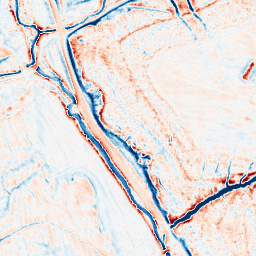
Category: edge_preserving
Decomposition family: anisotropic_diffusion
Decomposition parameters: iterations: 20
kappa: 100
gamma: 0.2
Upsampling method: sinc_blackman
Upsampling parameters: scale: 4
kernel_size: 16
Upsampling scale: 4